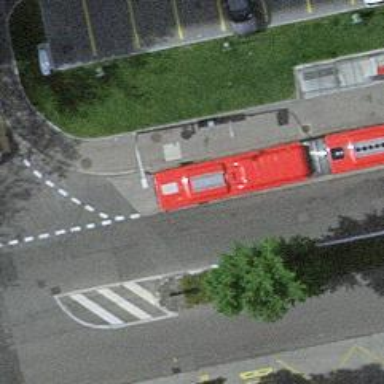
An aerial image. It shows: Platform at public transport location with shelter.